Question: From the Excel Window, I can assign a shortcut key to my macro by:
1. going to the Developer tab
2. touching the Macros button
3. touching Options... in the resulting Dialog Box

Can I assign this from within the VBE Window, using the VBE menu bar instead??
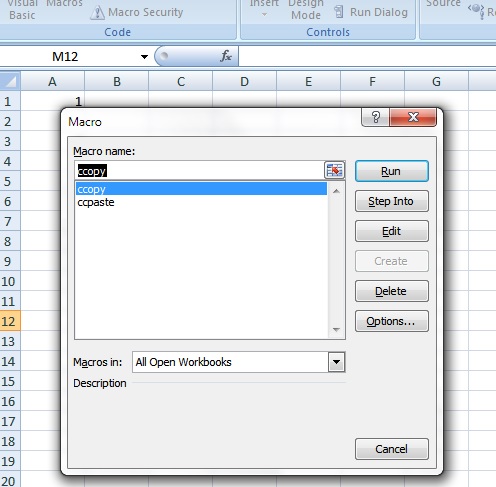
Answer: Alternatively, if you want to do it using VBA you can do something like:
'''
Sub SetShortcutKeys()
With Application
.OnKey Key:="^+K", Procedure:="YourMacroGoesHere"
End With
End Sub
'''